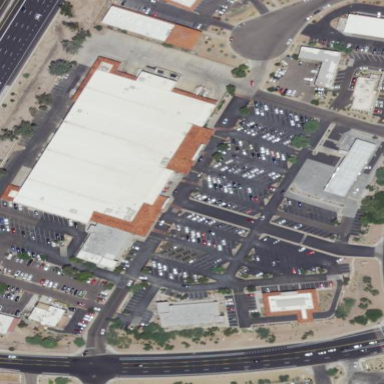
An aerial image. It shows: Retail area.